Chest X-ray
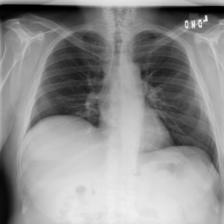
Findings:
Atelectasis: negative
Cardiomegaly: negative
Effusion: negative
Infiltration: negative
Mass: negative
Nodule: negative
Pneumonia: negative
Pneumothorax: negative
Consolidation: negative
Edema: negative
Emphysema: negative
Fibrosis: negative
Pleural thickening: negative
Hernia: negative